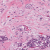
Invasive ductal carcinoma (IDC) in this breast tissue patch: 1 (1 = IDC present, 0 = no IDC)